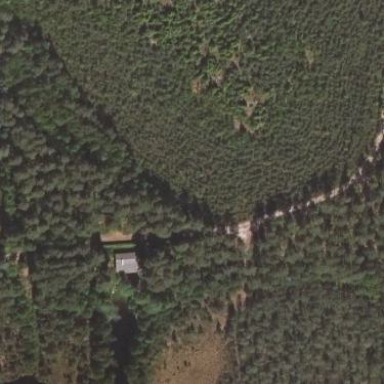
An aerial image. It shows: Forest area.